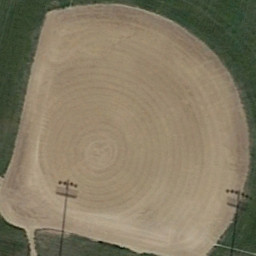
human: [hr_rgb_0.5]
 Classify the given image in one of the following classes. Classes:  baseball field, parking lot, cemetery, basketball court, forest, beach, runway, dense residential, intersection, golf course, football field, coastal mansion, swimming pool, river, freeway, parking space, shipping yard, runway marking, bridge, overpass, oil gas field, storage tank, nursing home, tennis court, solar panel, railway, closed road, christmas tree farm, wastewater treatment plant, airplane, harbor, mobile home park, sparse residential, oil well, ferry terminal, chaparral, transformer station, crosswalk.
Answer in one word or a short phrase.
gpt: baseball field